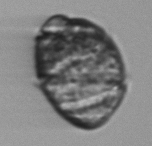
Label: Margalefidinium